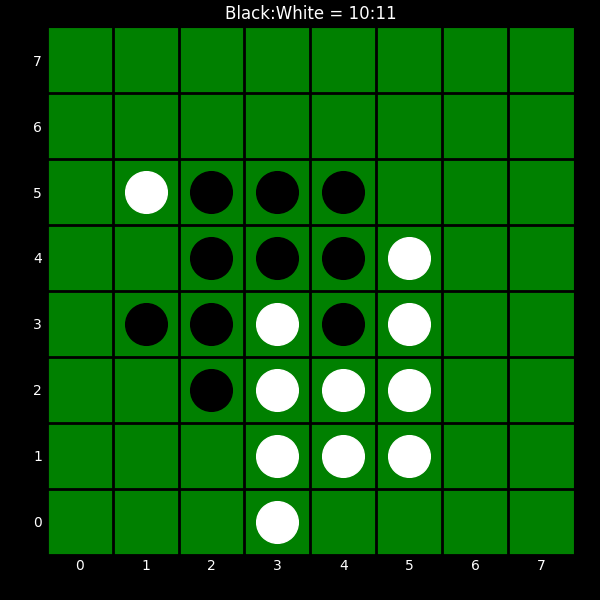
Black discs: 10
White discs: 11